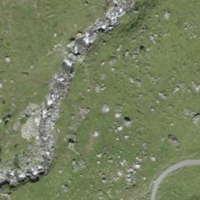
EUNIS habitat code: 23
Species observed at this site:
Pyrrhocorax graculus